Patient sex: M
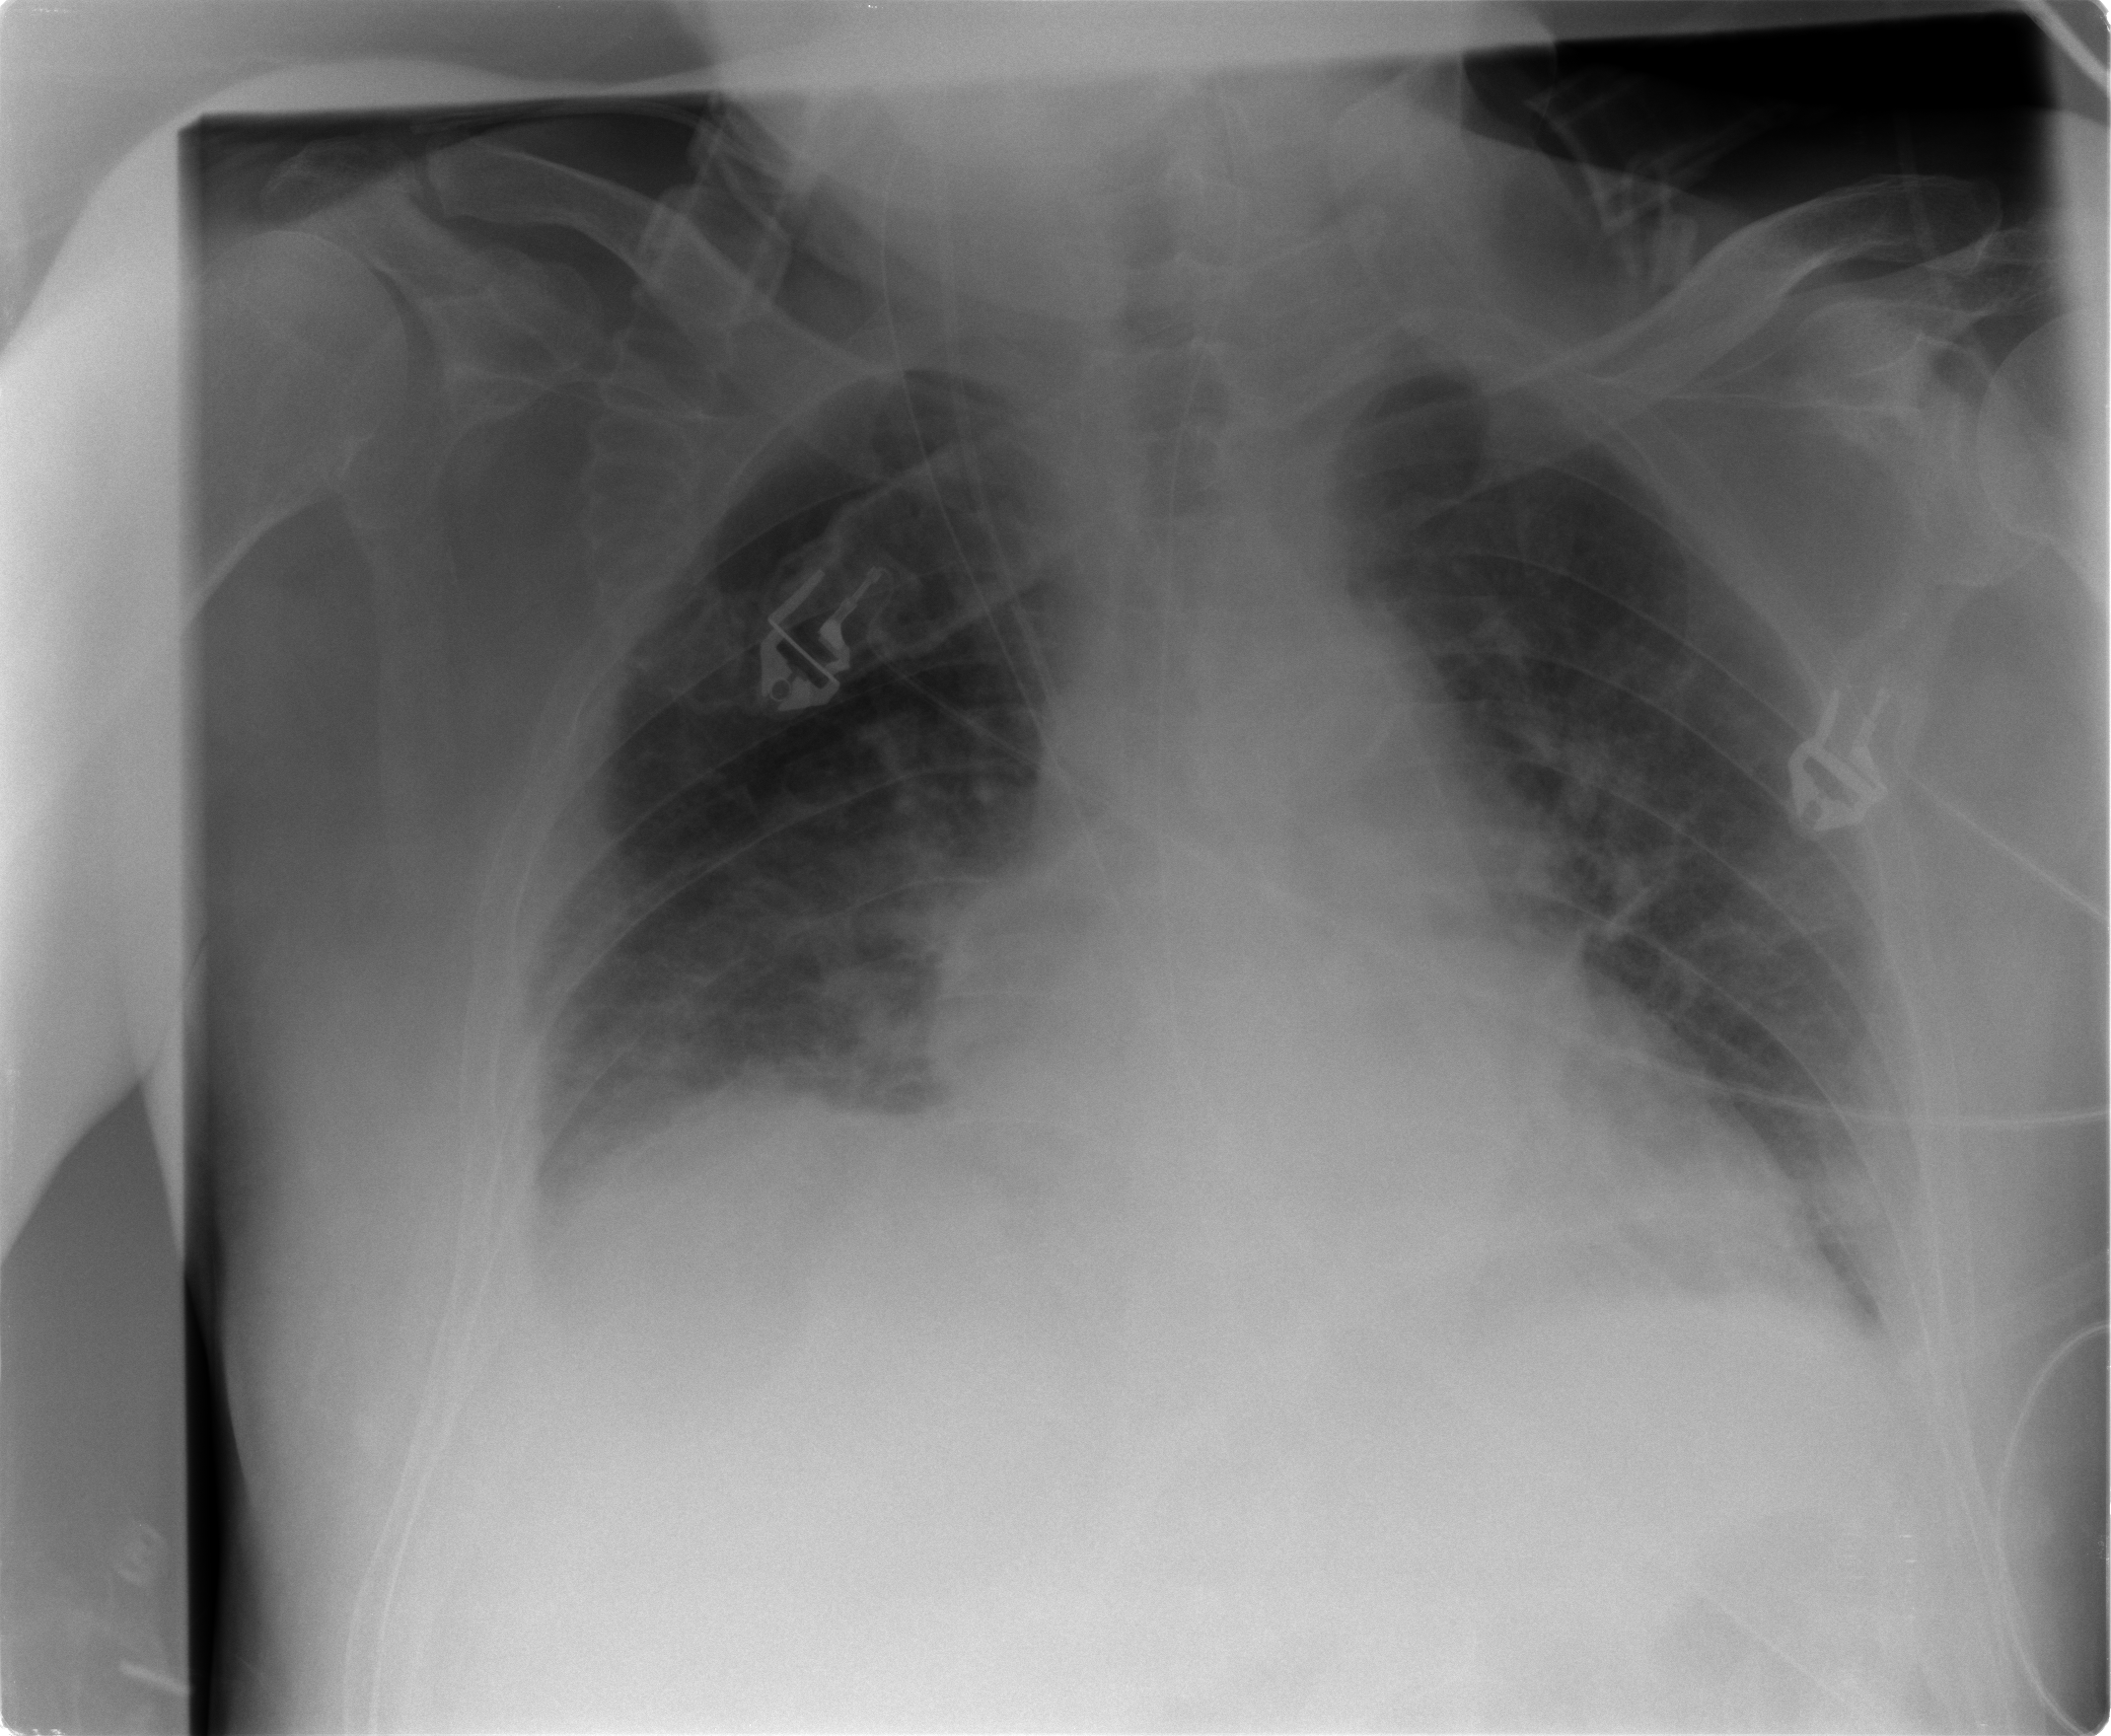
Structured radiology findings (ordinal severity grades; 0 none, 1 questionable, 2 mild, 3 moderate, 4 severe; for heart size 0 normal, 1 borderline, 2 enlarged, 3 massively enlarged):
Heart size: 2
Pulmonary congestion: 1
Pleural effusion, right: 2
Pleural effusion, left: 1
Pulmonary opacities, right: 1
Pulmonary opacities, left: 0
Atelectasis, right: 2
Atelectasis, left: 1